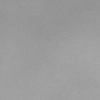
Atmospheric dust classification: dusty